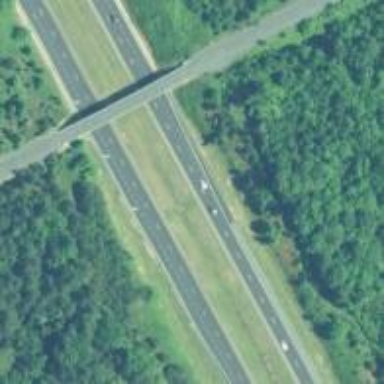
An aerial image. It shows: View of motorway.